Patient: sex M, age 58
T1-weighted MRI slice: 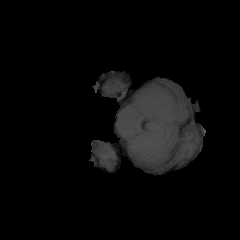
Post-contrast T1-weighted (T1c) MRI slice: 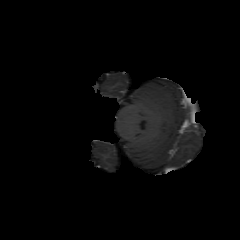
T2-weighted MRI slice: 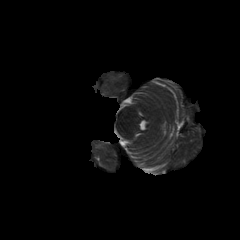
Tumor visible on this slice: no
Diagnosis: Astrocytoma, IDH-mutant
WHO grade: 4